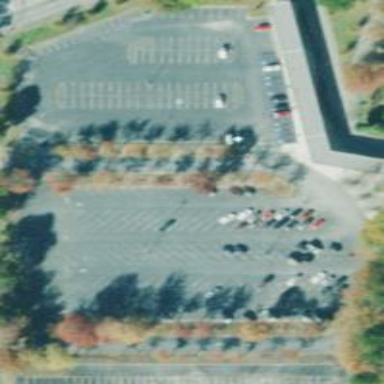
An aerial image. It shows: Paved parking area with Park & Ride facilities.